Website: macys
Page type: gifting
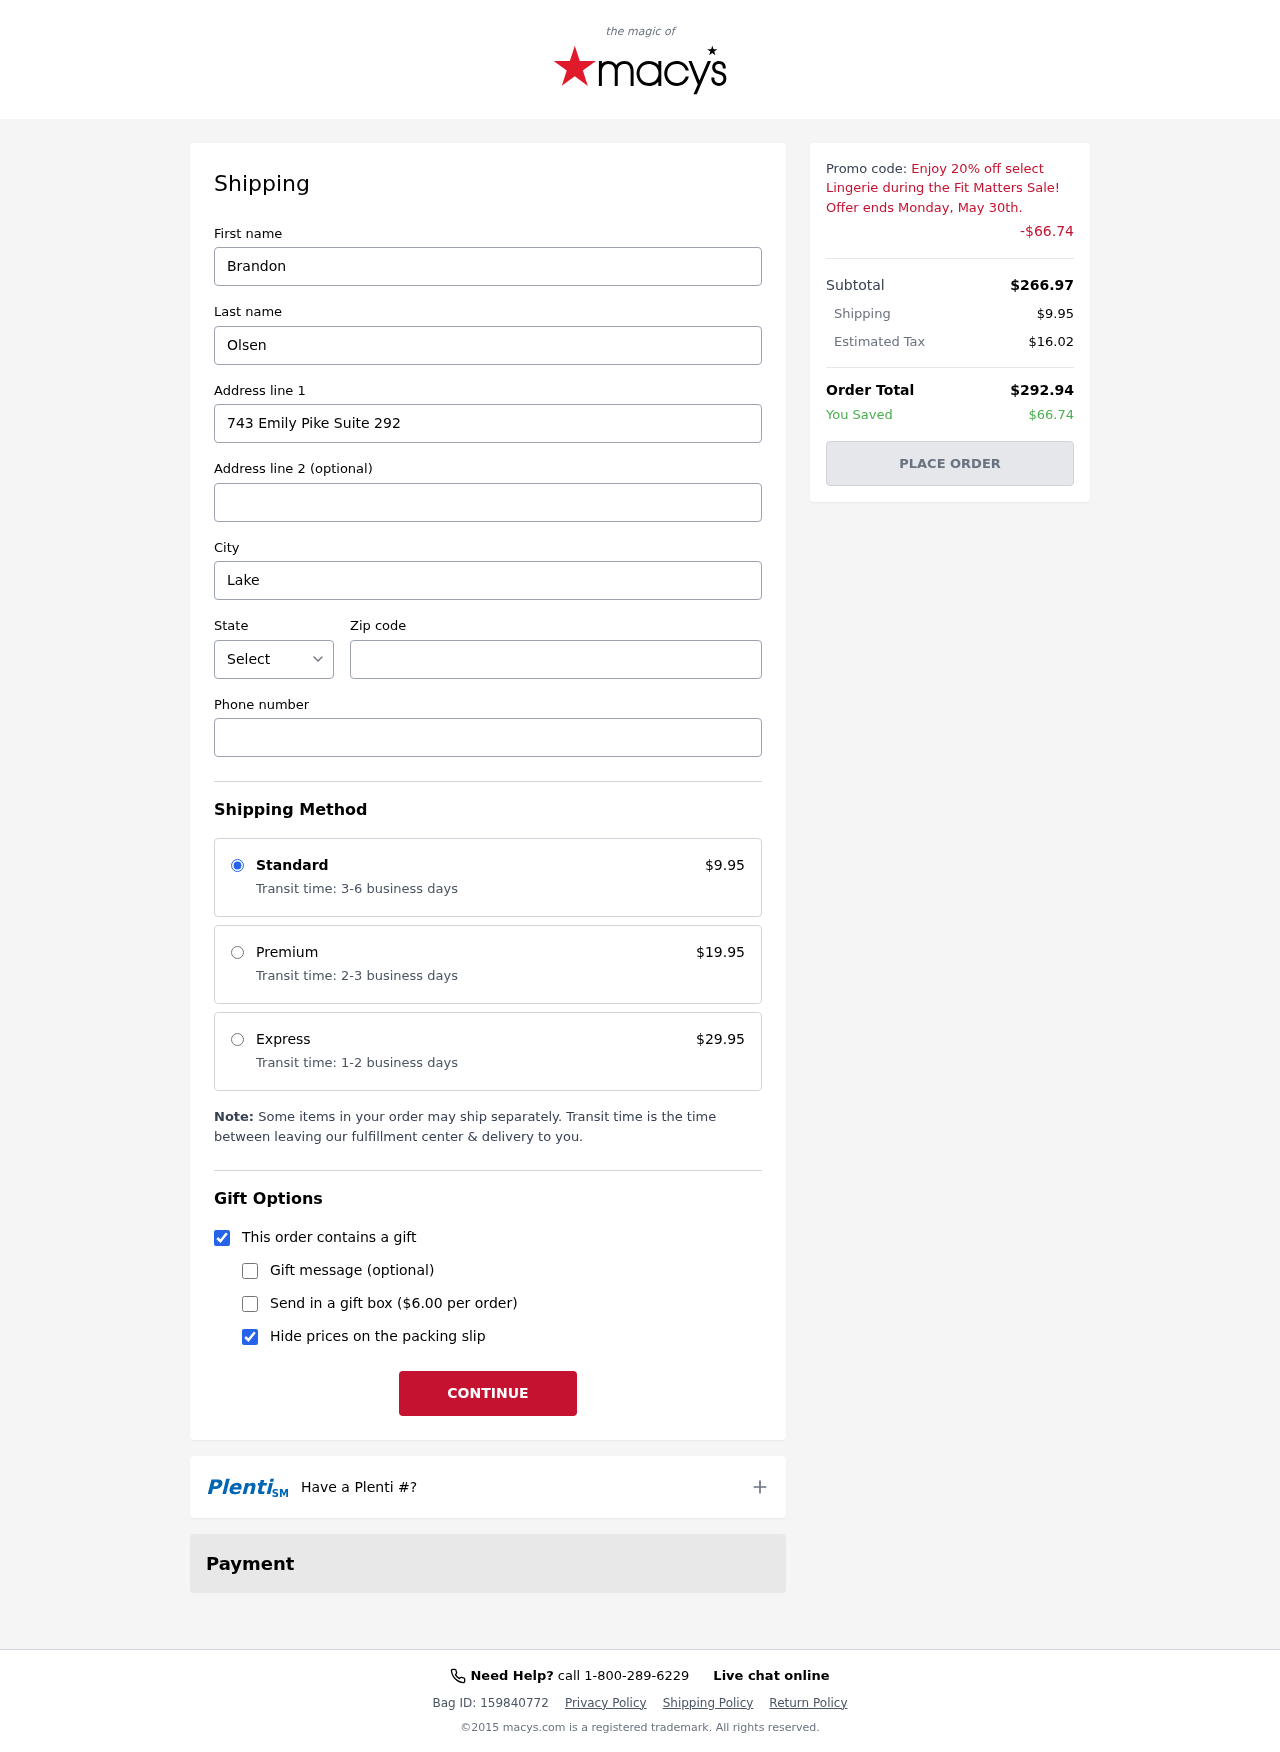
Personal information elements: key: PII_CITY
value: Lake Mark
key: PII_FIRSTNAME
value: Brandon
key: PII_LASTNAME
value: Olsen
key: PII_PHONE
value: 9959726343
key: PII_POSTCODE
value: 80372
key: PII_STATE_ABBR
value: NH
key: PII_STREET
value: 743 Emily Pike Suite 292
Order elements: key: ORDER_SHIPPING_COST
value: $9.95
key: ORDER_DISCOUNT
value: -$66.74
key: ORDER_SUBTOTAL
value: $266.97
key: ORDER_TAX
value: $16.02
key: ORDER_TOTAL
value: $292.94
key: ORDER_SAVINGS
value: $66.74